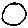
Label: circle